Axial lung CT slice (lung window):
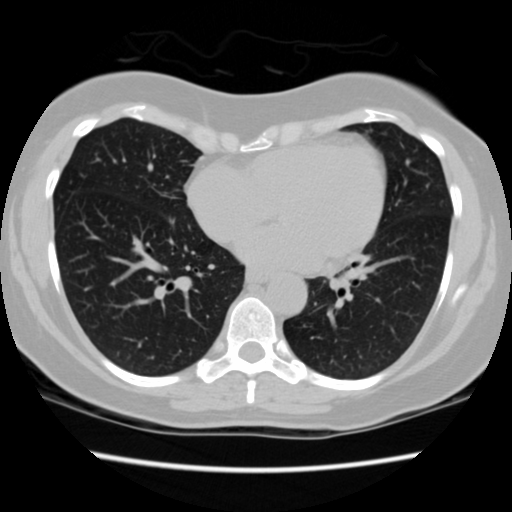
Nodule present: no